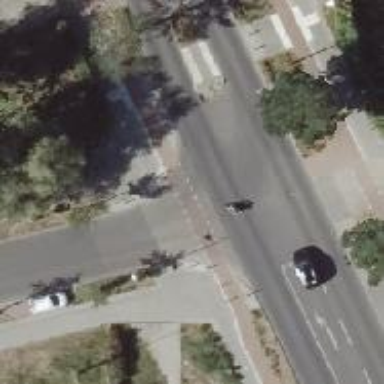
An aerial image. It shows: Uncontrolled crossing on the road.